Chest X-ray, AP view. Patient: 63 years old, sex M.
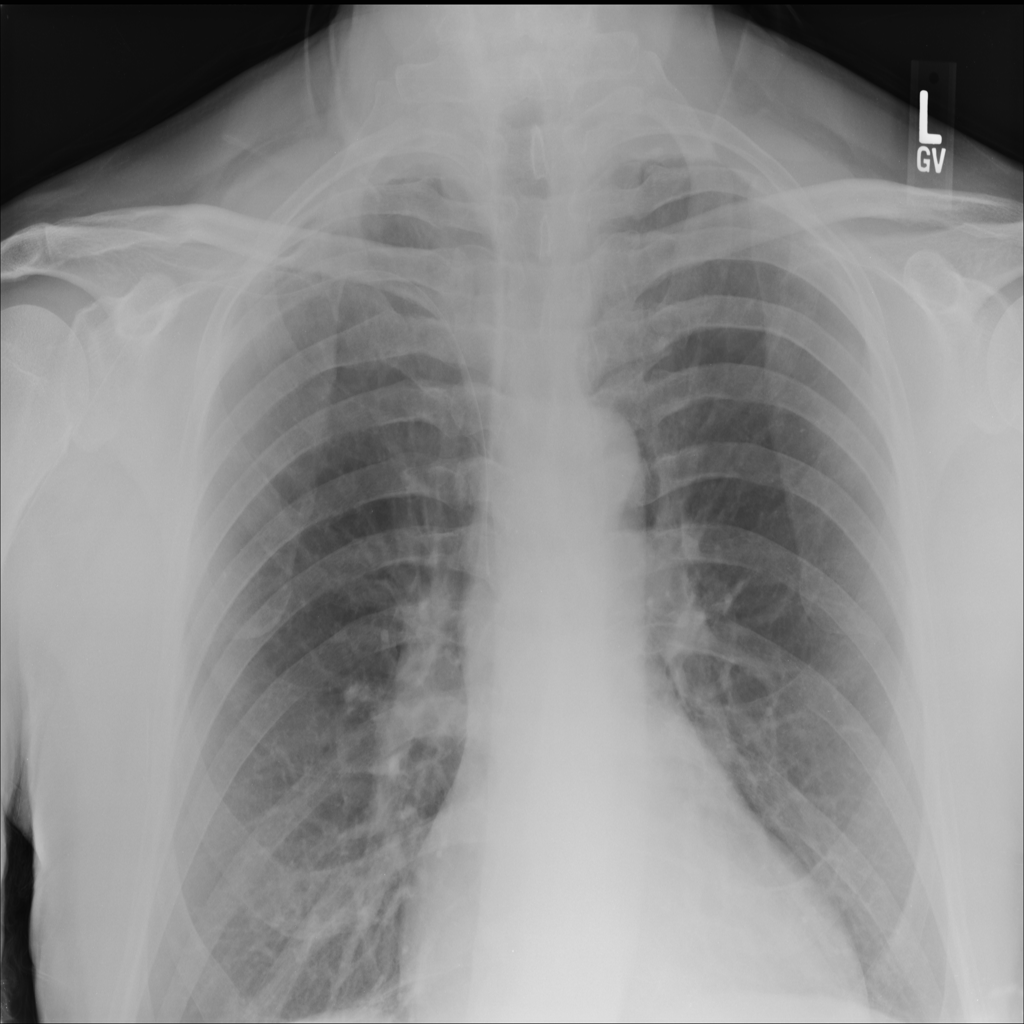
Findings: No Finding